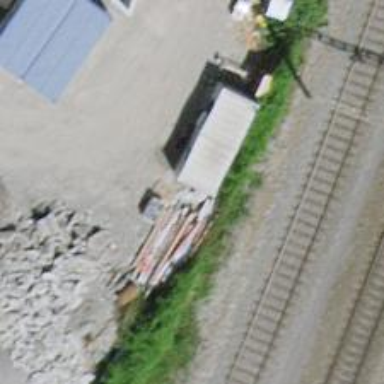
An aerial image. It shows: Abandoned railway spur with one track.